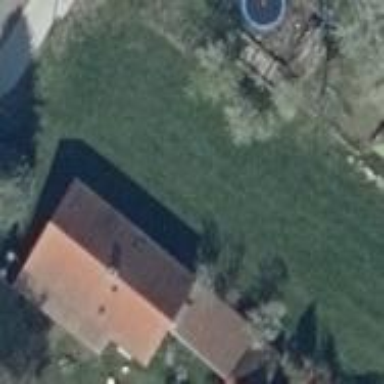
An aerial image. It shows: House with gabled roof oriented along the structure.